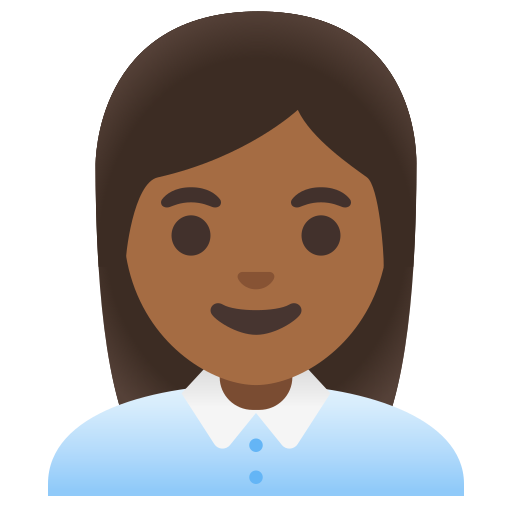
Emoji: 👩🏾‍💼